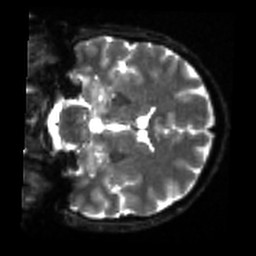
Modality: sbref
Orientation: coronal
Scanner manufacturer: siemens
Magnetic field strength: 3 T
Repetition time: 4 s
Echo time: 0.0594 s